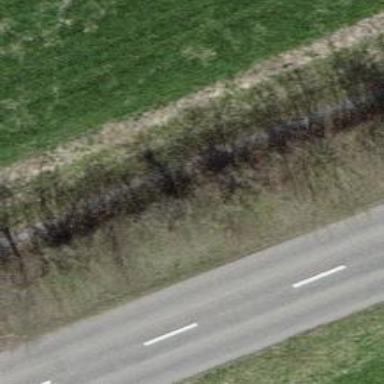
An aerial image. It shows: Dirt footway.